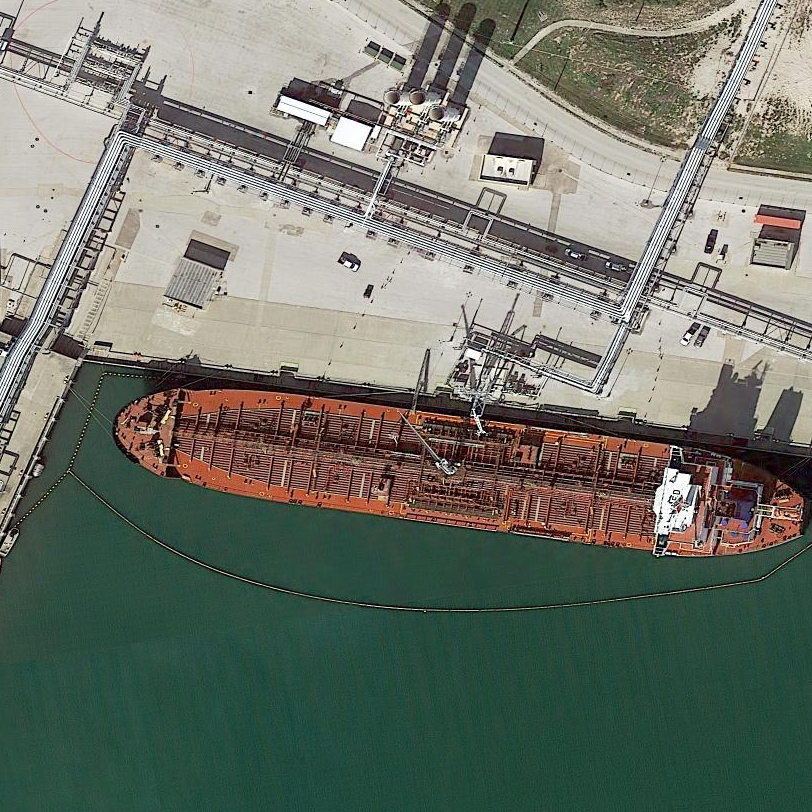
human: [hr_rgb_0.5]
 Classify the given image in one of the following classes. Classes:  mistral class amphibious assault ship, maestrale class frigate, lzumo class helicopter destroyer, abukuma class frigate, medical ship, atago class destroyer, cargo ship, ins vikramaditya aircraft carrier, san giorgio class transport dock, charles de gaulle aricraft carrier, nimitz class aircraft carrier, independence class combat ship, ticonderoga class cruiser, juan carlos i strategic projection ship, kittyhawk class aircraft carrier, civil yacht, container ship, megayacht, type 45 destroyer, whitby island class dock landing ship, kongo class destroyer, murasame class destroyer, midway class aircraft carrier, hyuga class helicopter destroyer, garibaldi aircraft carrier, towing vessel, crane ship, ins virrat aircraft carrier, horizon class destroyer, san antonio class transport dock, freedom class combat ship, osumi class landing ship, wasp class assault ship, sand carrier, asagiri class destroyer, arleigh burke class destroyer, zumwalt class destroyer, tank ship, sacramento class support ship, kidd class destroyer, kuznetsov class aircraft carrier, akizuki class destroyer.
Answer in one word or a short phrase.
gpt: Cargo ship